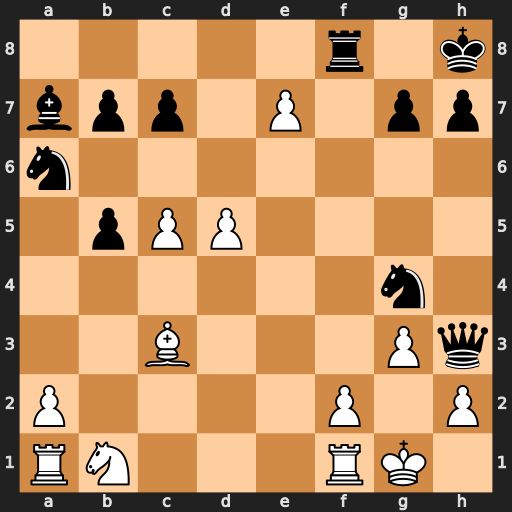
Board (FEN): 5r1k/bpp1P1pp/n7/1pPP4/6n1/2B3Pq/P4P1P/RN3RK1
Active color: w
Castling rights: -
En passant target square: -
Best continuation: exf8=Q#